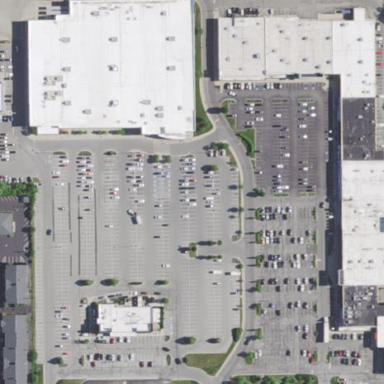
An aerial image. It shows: Retail area.